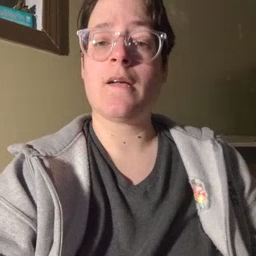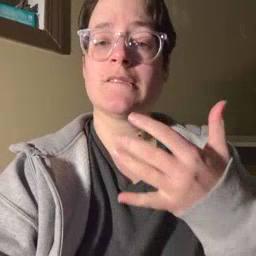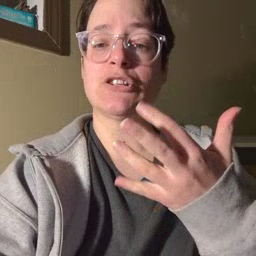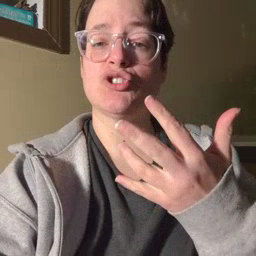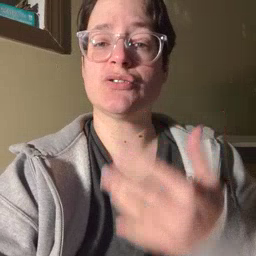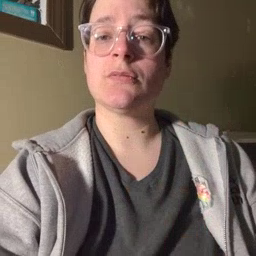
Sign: finger